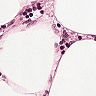
Metastatic tissue present: no